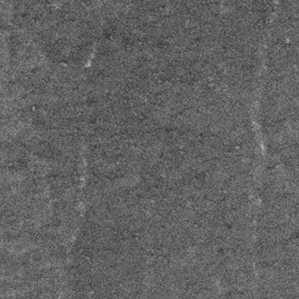
Label: frost